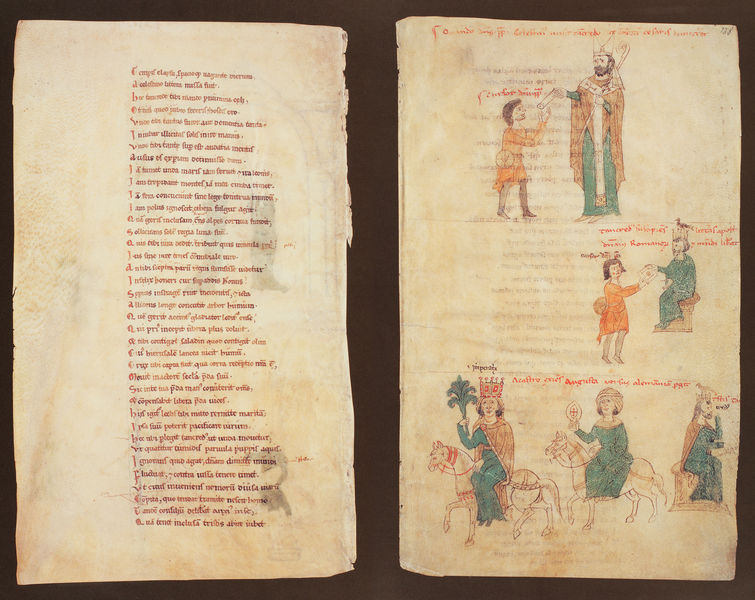
Titel: Liber ad honorem Augusti sive de rebus Siculis/ Buch zu Ehren des Kaisers Augustus oder über die Angelegenheiten Siziliens
Künstler: Pietro da Eboli
Institution: Bern, Burgbibliothek
Schlagwörter: blau, grün, frau, orange, türkis, rot, malerei, diener, zweige, krone, pferd, pferde, reiter, reiten, farbig, schrift, zwei, könig, thron, palme, junge, buch, illustration, text, herrscher, seiten, übergabe, königin, buchseiten, turban, miniatur, szenen, handschrift, insignien, botschaft, latein, buchmalerei, codex, kodex, überbringen